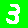
Digit: 3